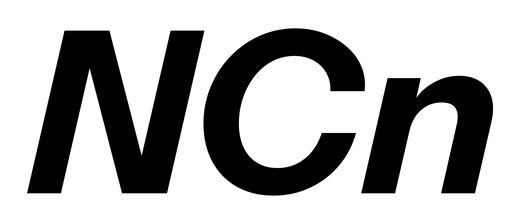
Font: InstrumentSans-Italic_Bold_Italic